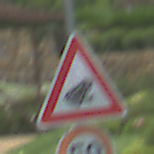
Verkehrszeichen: AmphibienwanderungLinks
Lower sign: Geschwindigkeit50
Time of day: Midday
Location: Outdoor (Nature)
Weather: PartlyCloudy
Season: NotSpecified
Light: Natural